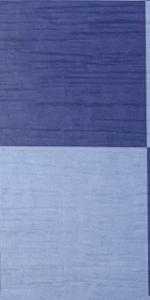
Label: Empty